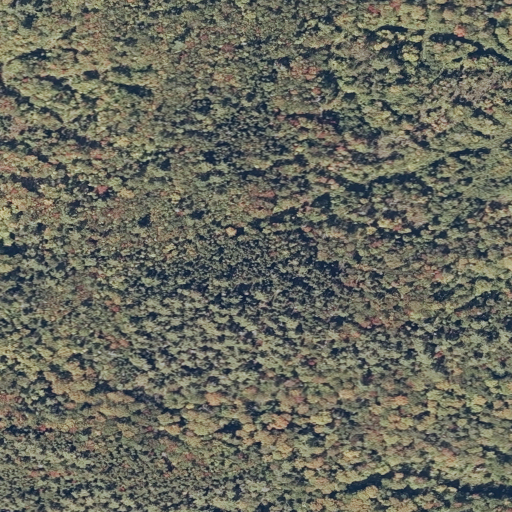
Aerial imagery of ridge(s) in Maine named Cliff Ridge containing mixed forest, deciduous forest, and evergreen forest